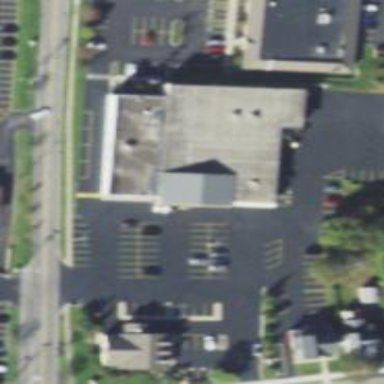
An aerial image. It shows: Fitness center building.